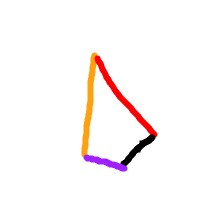
Shape: kite